Question: I have the following table (presented with 'QTableView', and uses a 'QAbstractTableModel' derived class as a table model):

As you can see, some columns take too much space, such as the "Bitrate" or "Length" cloumns. How can I set a sizehint for a specific column, or somehow limit it's maximum size?
I've tried using 'horizontalHeader''s 'setMinimumSectionSize', but it seems to have no effect on the table.
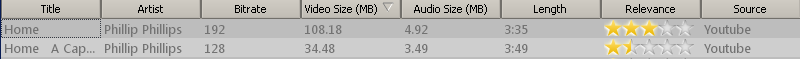
Answer: You can try to use 'setColumnWidth' of 'QTableView'.
<URL>